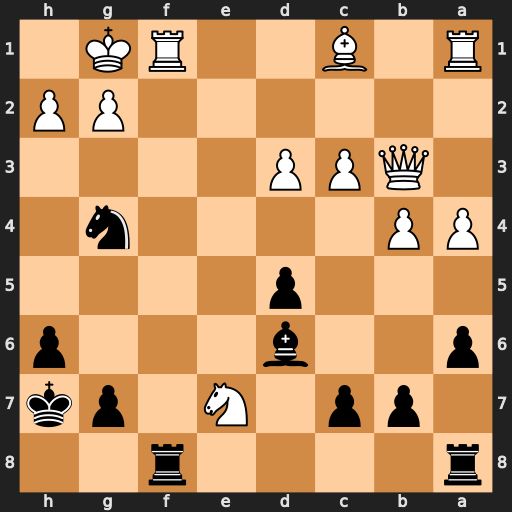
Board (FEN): r4r2/1pp1N1pk/p2b3p/3p4/PP4n1/1QPP4/6PP/R1B2RK1
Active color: b
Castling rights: -
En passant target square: -
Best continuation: Bxh2+ Kh1 Rxf1#